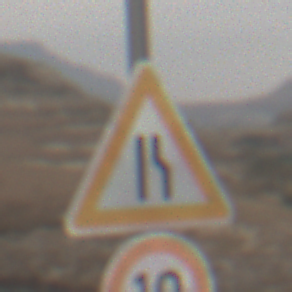
Verkehrszeichen: EinseitigVerengteFahrbahnRechts
Zusatzzeichen unten: Geschwindigkeit10
Umgebung: Outdoor, Nature
Tageszeit: MorningAfternoon
Wetter: Overcast
Licht: Natural
Jahreszeit: NotSpecified
Kontrast: LowContrast